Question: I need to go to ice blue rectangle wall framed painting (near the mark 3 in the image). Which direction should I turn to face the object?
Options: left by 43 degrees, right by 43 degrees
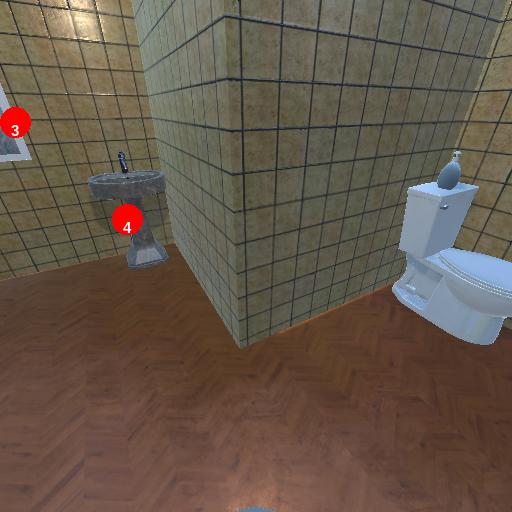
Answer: left by 43 degrees